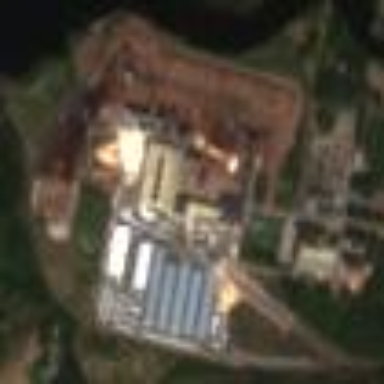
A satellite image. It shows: Industrial area dedicated to sawmill.